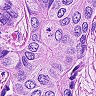
Metastatic tissue present: yes